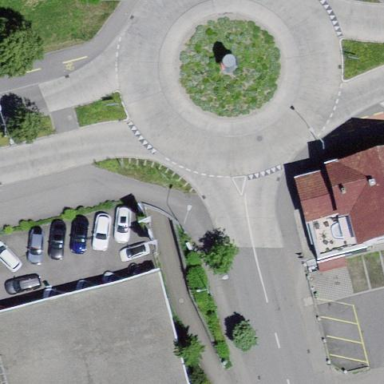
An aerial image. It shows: Roundabout on primary highway.